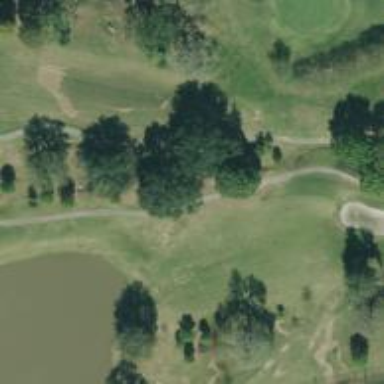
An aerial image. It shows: View of golf hole.